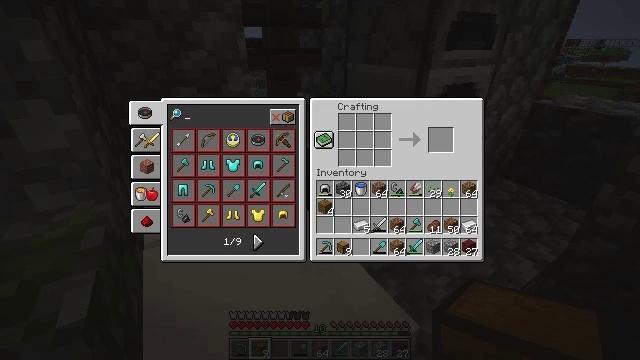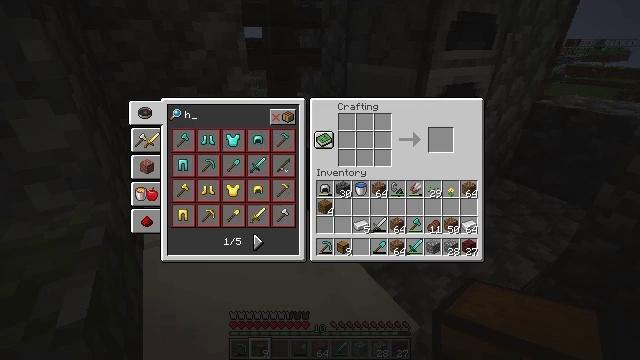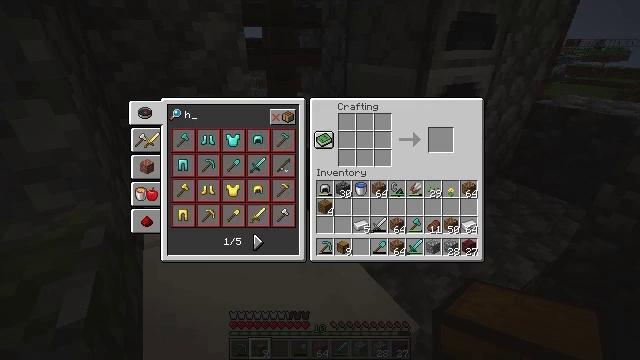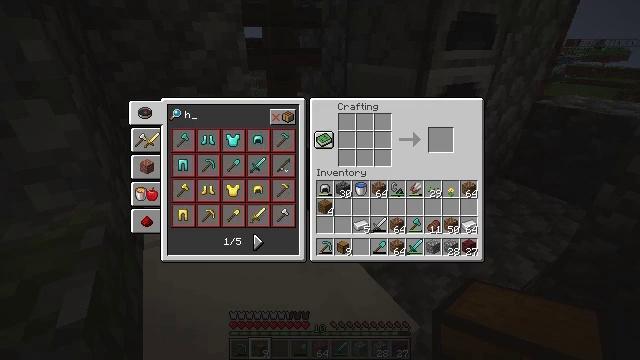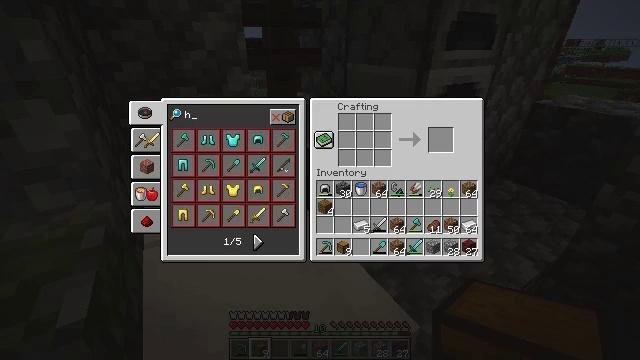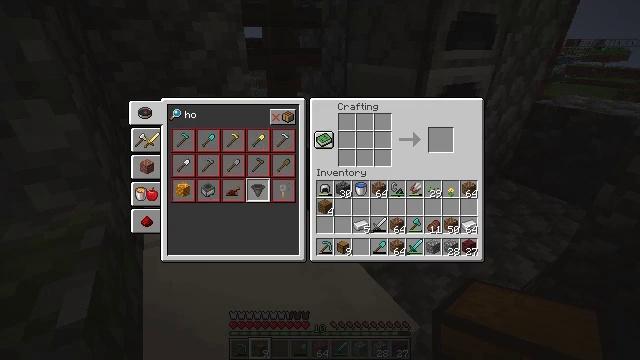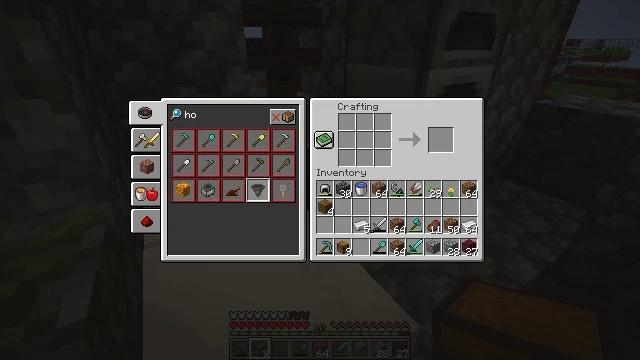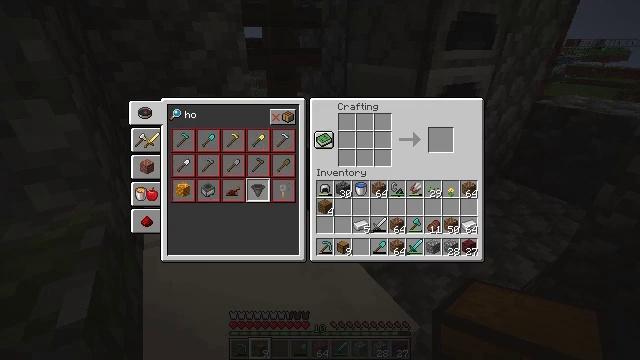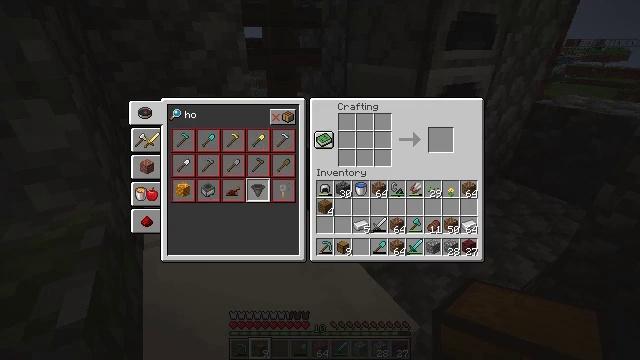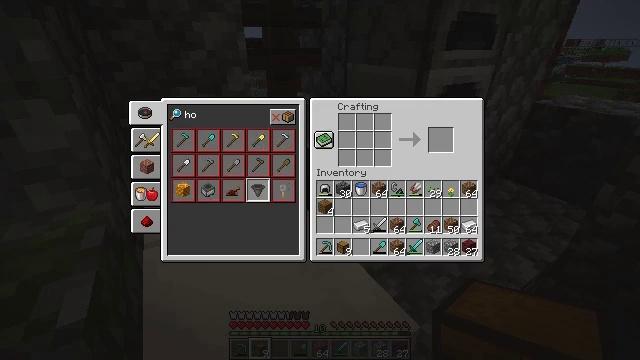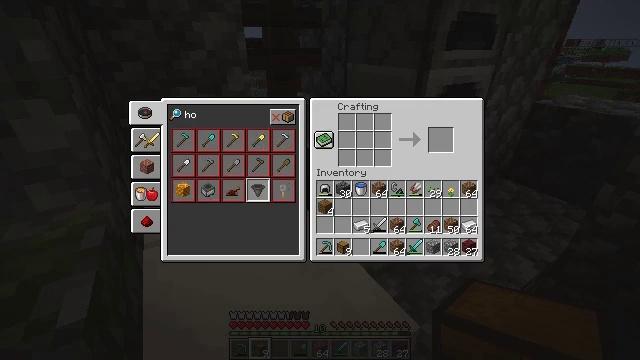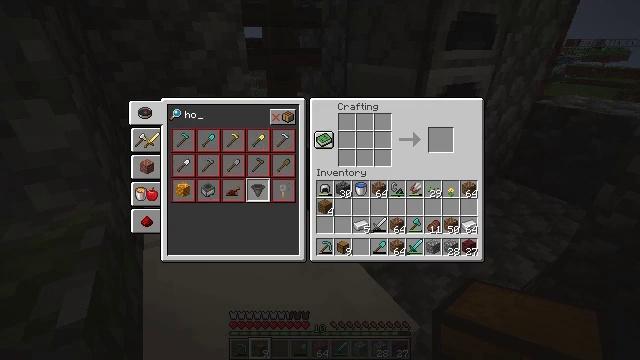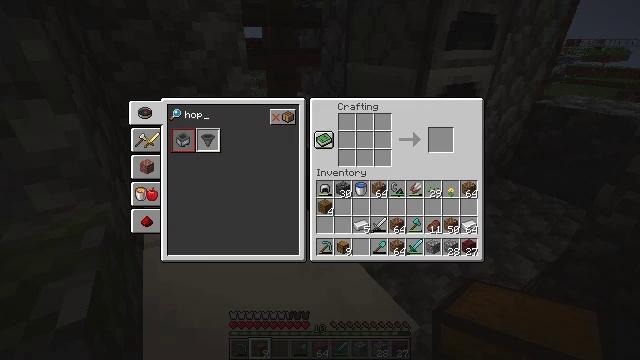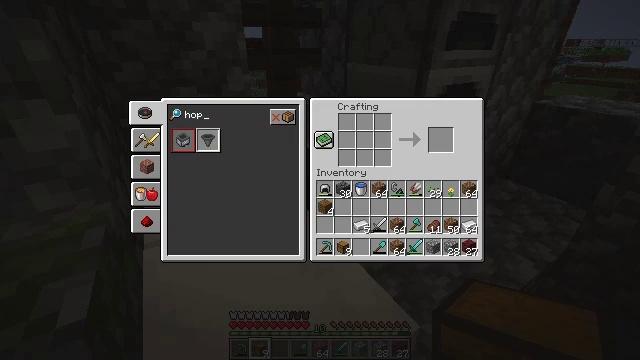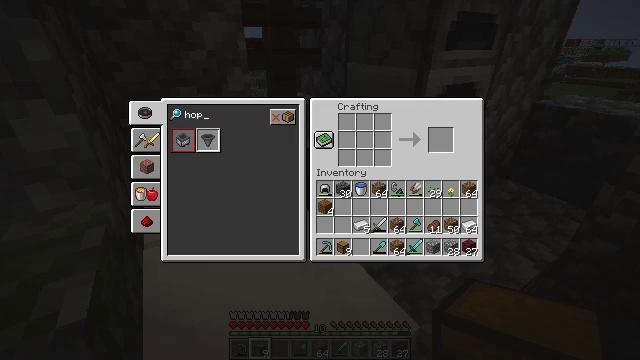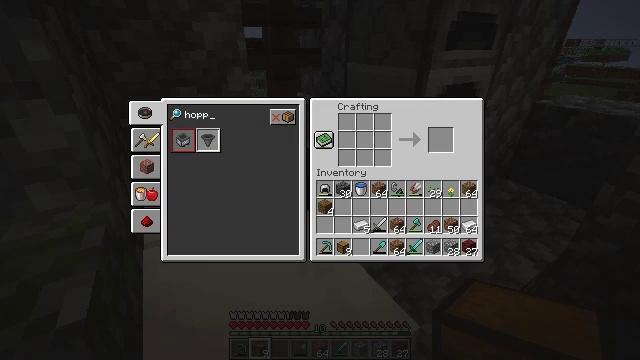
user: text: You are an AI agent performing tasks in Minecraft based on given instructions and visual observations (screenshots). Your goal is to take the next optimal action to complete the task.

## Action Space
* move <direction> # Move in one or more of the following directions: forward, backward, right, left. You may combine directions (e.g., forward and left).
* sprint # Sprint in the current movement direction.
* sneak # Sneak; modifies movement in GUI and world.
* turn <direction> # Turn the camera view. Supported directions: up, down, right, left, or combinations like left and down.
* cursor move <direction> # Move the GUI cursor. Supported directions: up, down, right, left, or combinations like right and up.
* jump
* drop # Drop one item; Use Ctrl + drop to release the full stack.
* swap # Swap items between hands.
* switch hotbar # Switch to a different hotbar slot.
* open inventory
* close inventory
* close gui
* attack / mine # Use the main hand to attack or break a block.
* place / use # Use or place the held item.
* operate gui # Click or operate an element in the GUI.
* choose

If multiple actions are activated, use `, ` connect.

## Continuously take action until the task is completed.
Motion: motion action
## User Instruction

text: Get a hopper using the crafting table.
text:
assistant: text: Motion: no_op
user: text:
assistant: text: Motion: no_op
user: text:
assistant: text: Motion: no_op
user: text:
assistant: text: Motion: no_op
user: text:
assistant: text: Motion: no_op
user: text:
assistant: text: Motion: no_op
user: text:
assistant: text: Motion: no_op
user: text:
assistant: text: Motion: no_op
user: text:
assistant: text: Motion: no_op
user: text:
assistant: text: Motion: no_op
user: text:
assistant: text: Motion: no_op
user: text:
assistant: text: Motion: no_op
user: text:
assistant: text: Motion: no_op
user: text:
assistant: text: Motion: no_op
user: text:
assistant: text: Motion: no_op
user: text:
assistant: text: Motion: no_op
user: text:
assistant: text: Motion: no_op
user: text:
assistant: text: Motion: no_op
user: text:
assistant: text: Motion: no_op
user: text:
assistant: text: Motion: no_op
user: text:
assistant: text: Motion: no_op
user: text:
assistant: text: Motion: no_op
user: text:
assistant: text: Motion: no_op
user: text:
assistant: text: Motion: no_op
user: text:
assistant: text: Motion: no_op
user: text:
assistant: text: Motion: no_op
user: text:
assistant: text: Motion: no_op
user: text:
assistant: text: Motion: no_op
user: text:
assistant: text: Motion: no_op
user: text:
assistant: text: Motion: no_op